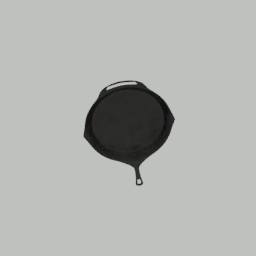
Label: tools